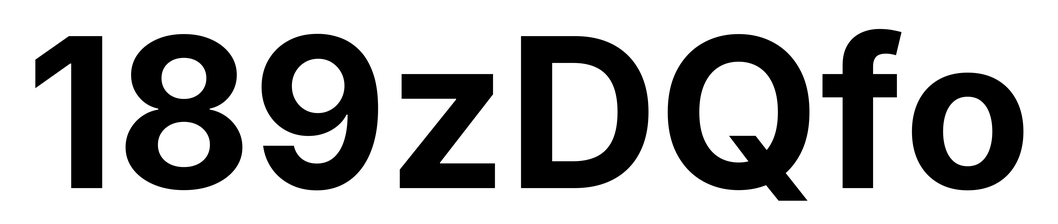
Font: Inter_Bold